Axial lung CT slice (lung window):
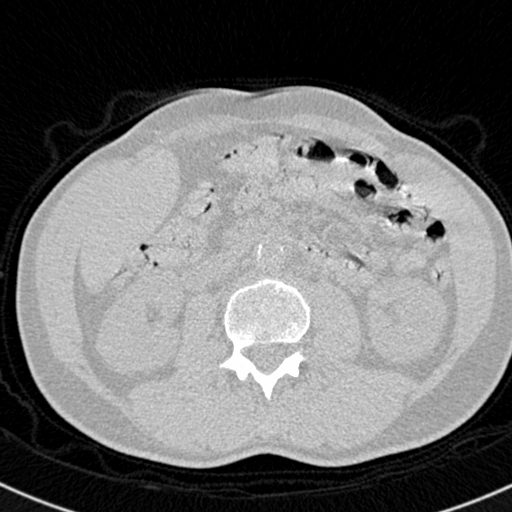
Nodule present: no